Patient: sex M, age 21
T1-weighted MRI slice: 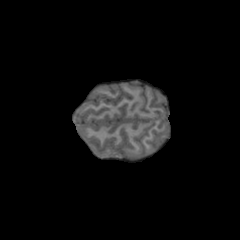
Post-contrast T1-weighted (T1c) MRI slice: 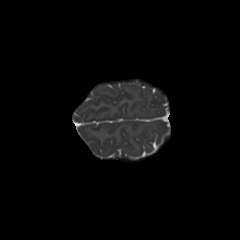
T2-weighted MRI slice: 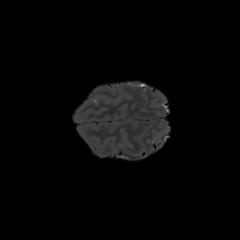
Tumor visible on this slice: no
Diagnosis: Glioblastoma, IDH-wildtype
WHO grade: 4